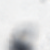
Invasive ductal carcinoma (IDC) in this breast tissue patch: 0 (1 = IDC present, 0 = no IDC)